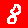
Digit: 8